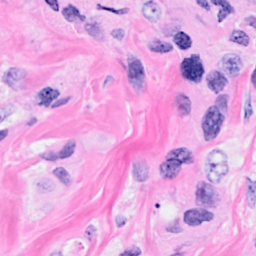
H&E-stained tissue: Breast